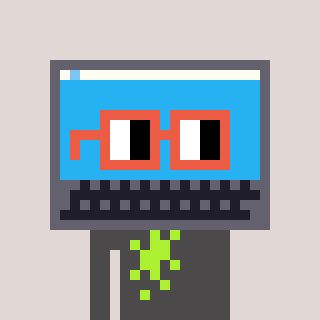
a pixel art character with square orange glasses, a laptop-shaped head and a grayscale-colored body on a warm background